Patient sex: M
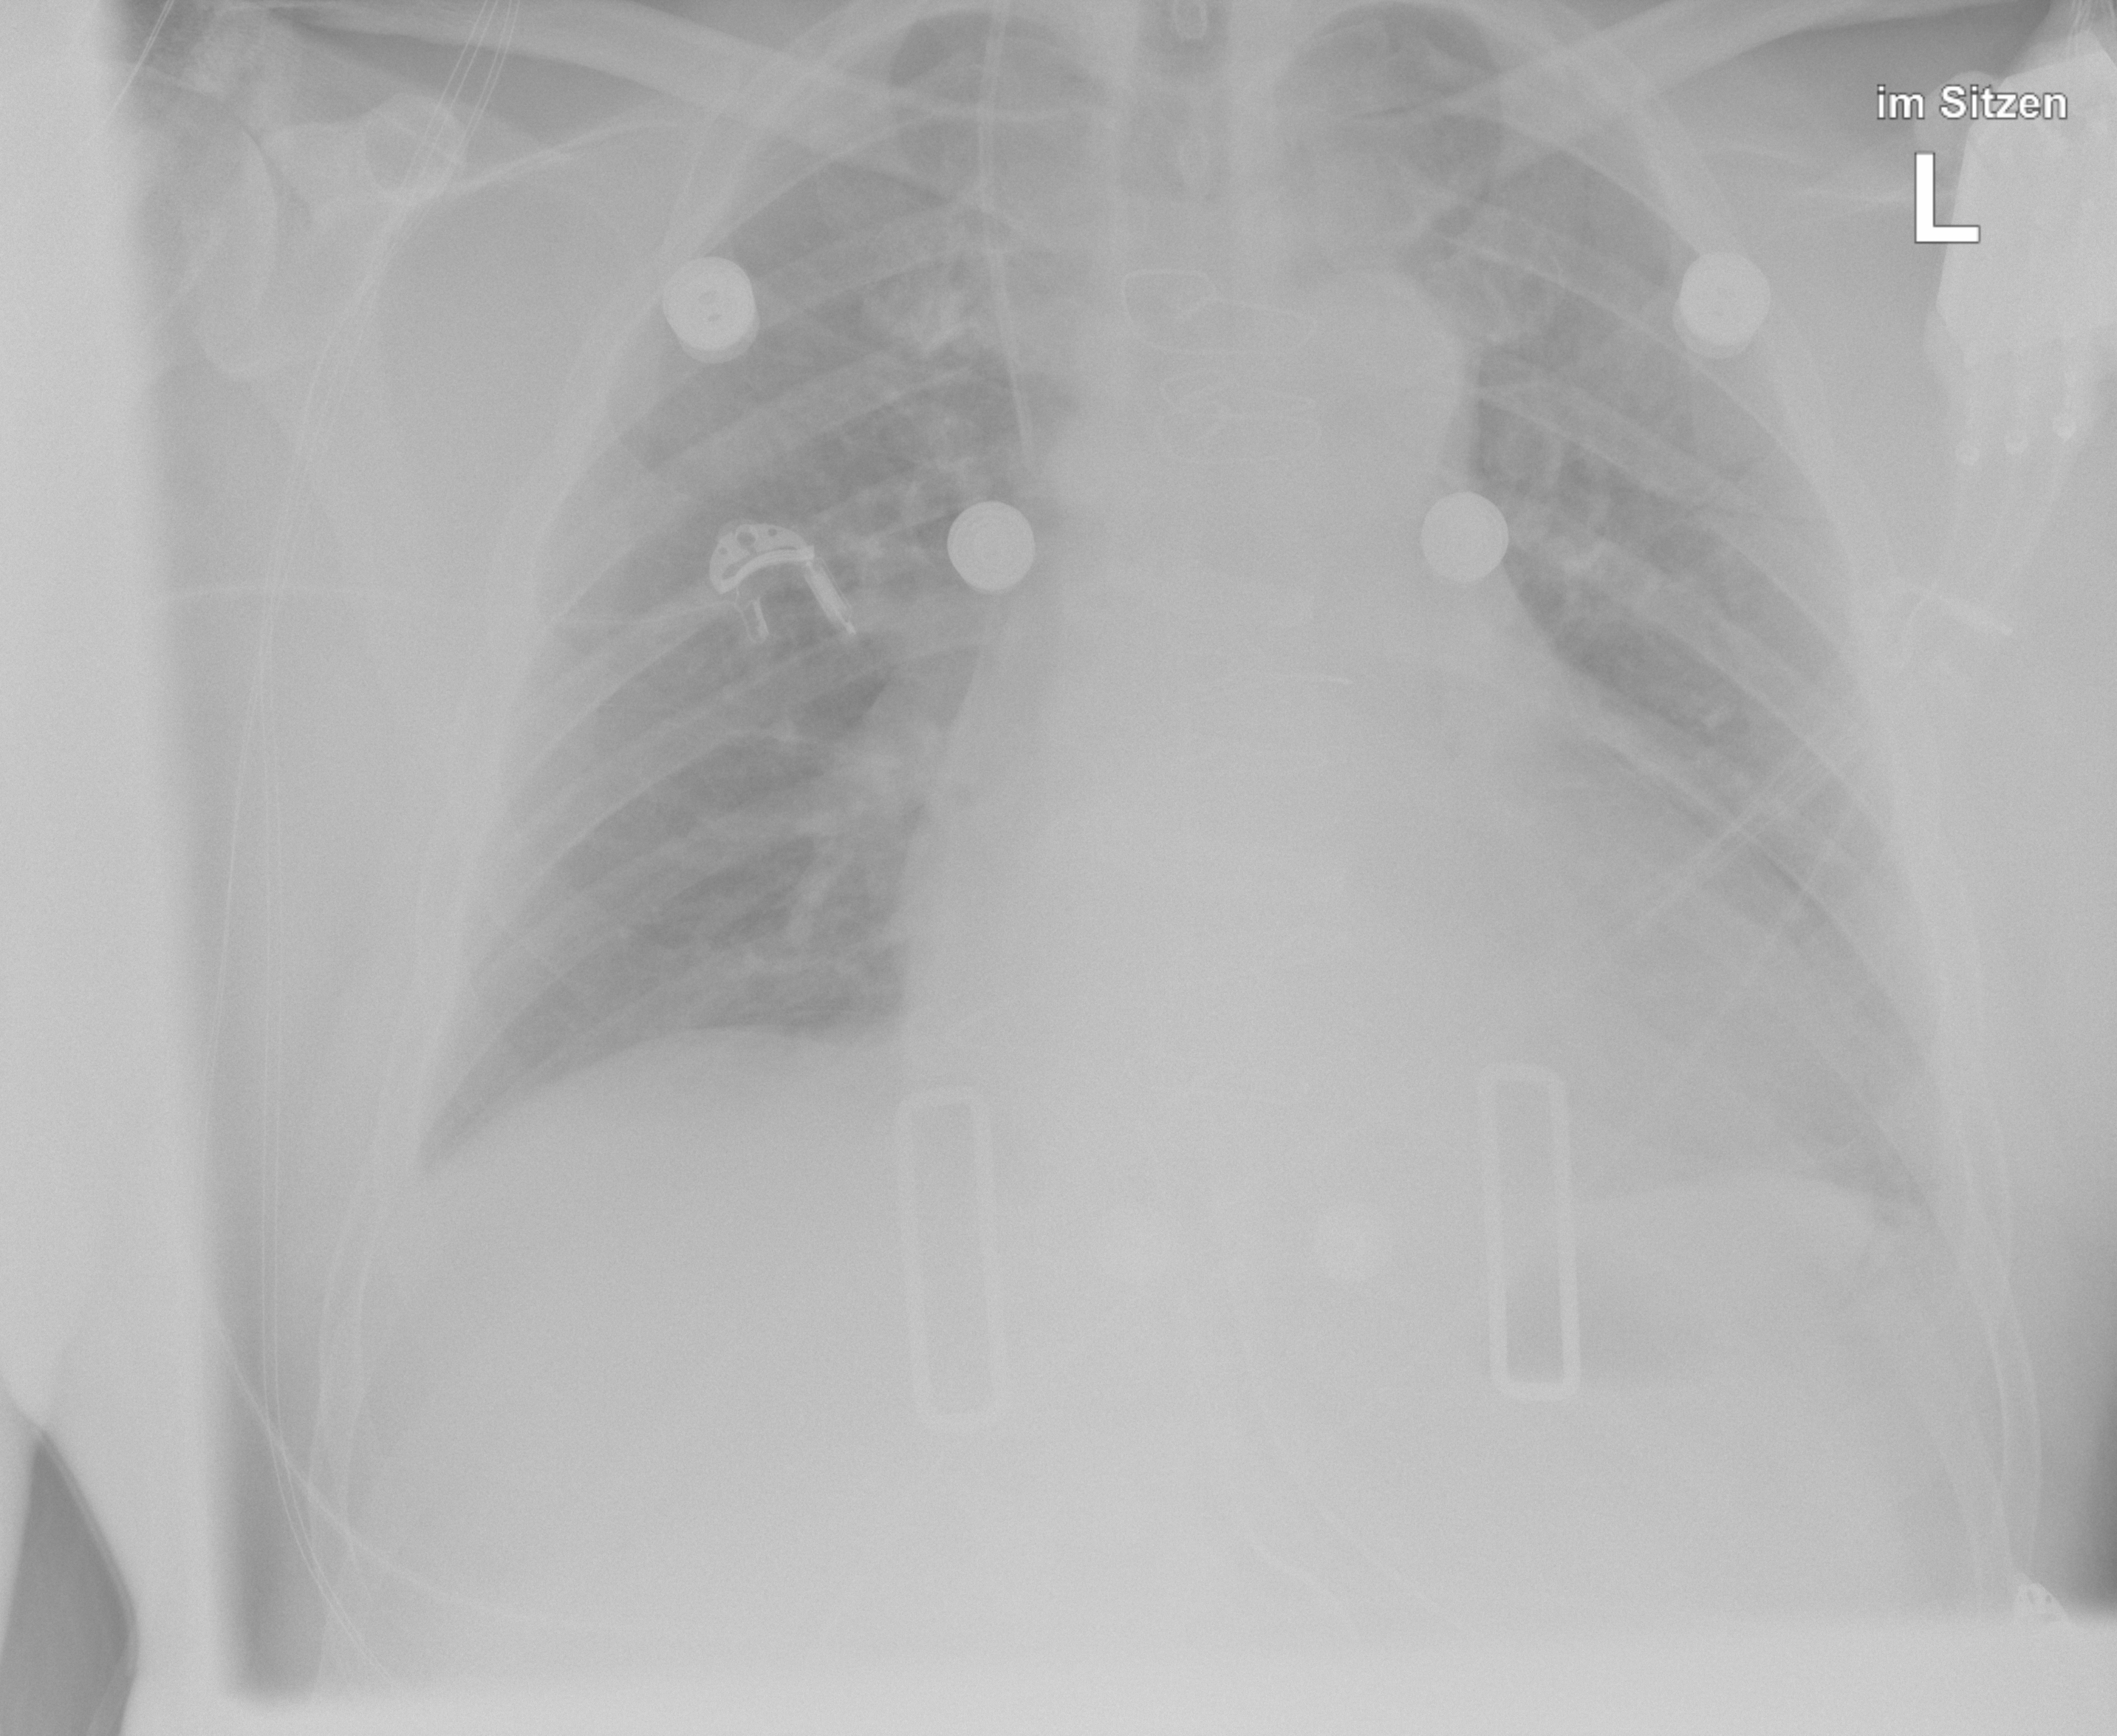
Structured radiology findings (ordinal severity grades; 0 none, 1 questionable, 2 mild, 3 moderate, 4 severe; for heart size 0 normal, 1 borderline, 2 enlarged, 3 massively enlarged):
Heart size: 2
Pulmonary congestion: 2
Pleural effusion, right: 0
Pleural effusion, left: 2
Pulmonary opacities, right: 2
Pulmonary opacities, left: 2
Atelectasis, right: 0
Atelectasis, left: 2